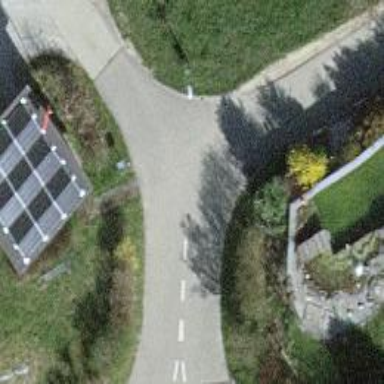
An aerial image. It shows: Asphalt road in residential area.